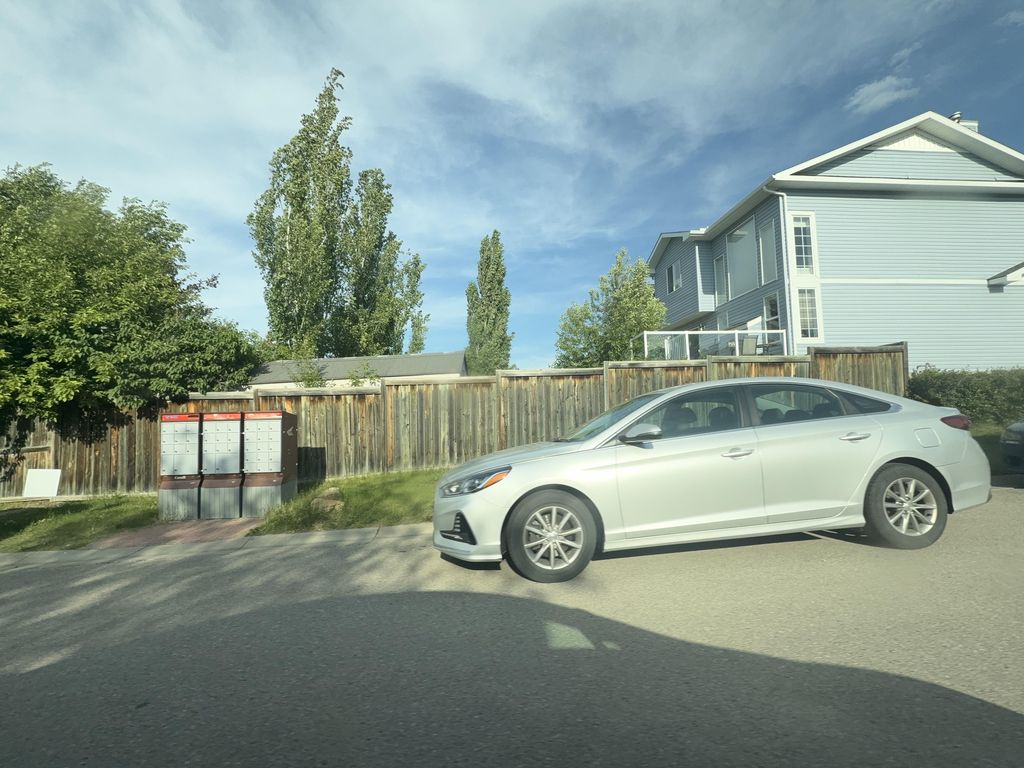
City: calgary